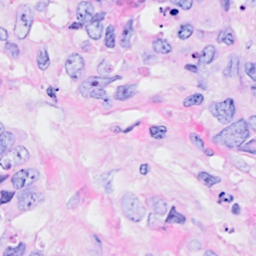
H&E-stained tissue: Breast